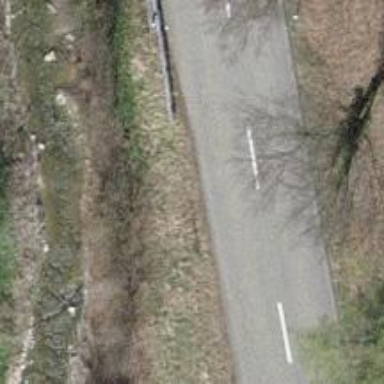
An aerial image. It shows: Secondary road.